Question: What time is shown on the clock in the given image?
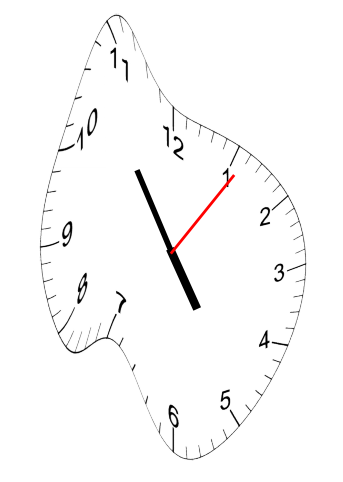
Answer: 04:54:06